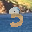
Label: 3